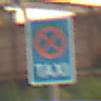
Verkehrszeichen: Taxenstand
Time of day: SunriseSunset
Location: Outdoor (Suburban)
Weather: PartlyCloudy
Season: NotSpecified
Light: Natural